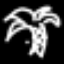
Label: palm tree